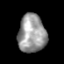
Tissue: prostate
Cell type: T cells
Senescence score: 0.244
Nuclear area (px): 1034
Mean DAPI intensity: 154.518